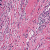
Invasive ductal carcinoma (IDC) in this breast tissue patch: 1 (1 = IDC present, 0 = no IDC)